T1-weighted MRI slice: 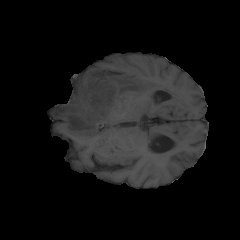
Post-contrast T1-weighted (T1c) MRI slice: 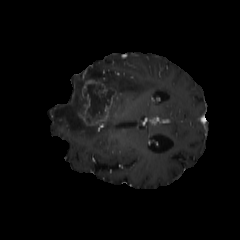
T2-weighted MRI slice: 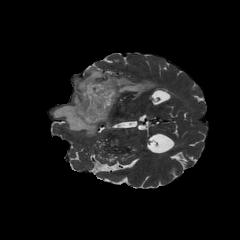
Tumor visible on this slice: yes